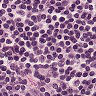
Metastatic tissue present: no